Field crop: tomato
Growth stage: 2
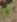
Species: solanum